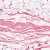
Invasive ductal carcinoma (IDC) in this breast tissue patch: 0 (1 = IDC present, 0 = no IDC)